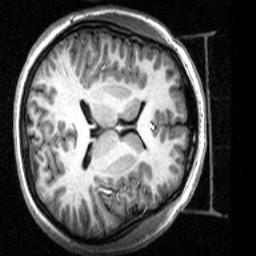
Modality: T1w
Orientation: axial
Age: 22
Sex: female